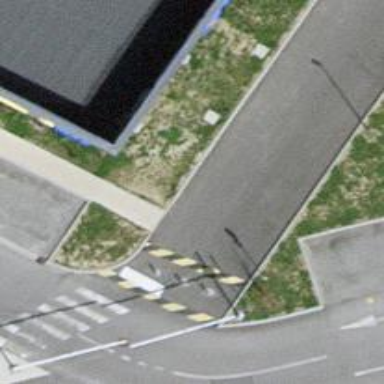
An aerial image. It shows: Sidewalk with fine gravel surface.